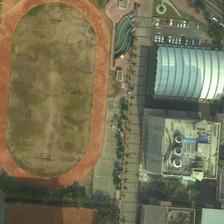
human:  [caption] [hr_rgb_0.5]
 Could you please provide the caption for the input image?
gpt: the football field is almost no turf, while the light of the tennis courts is completely blocked by the high-rise building nearby .

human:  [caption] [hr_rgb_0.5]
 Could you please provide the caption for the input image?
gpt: a playground is next to several buildings .

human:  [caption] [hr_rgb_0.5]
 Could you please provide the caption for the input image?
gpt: a large playground is next to several large buildings .

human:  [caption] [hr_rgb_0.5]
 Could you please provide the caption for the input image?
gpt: several large buildings are next to a playground .

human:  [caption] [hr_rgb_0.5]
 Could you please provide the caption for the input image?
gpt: a playground is next to several buildings .